Aerial crown-view tile of a tropical tree (Barro Colorado Island, Panama), acquired 20240813:
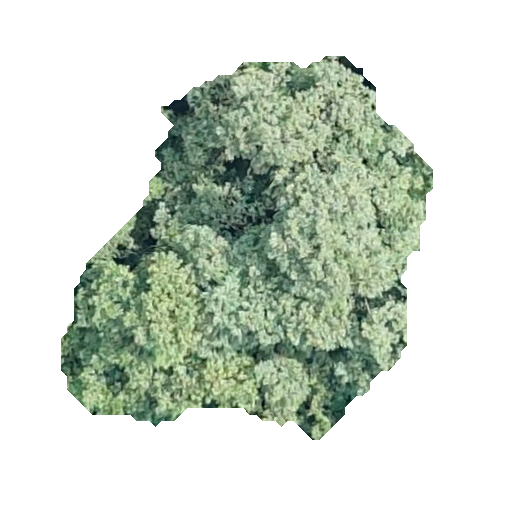
Species: Luehea seemannii
GBIF accepted scientific name: Luehea seemannii
Crown area: 148.328 m²